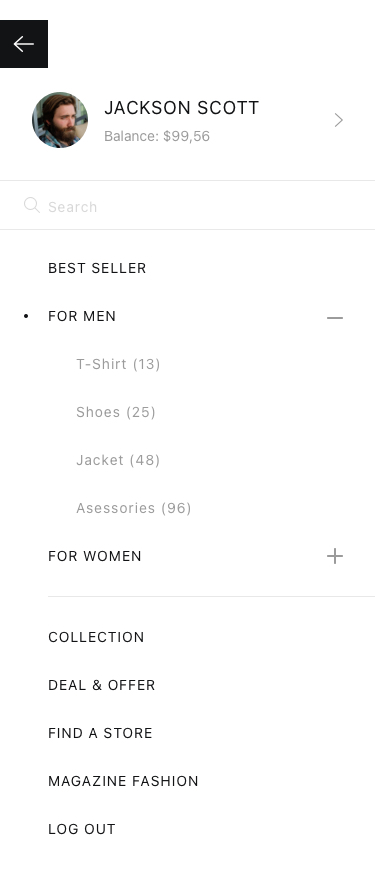
Text in this UI design:
Collection
Deal & Offer
Find A Store
Magazine Fashion
Log Out
Best Seller
For Men
	T-Shirt (13)
	Shoes (25) 	Jacket (48) 	Asessories (96)
For Women
Jackson Scott
Balance: $99,56
Search